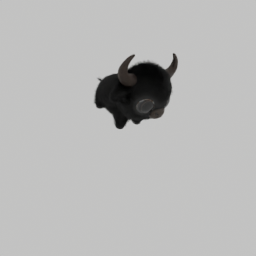
Label: animals